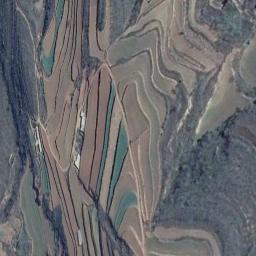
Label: terrace